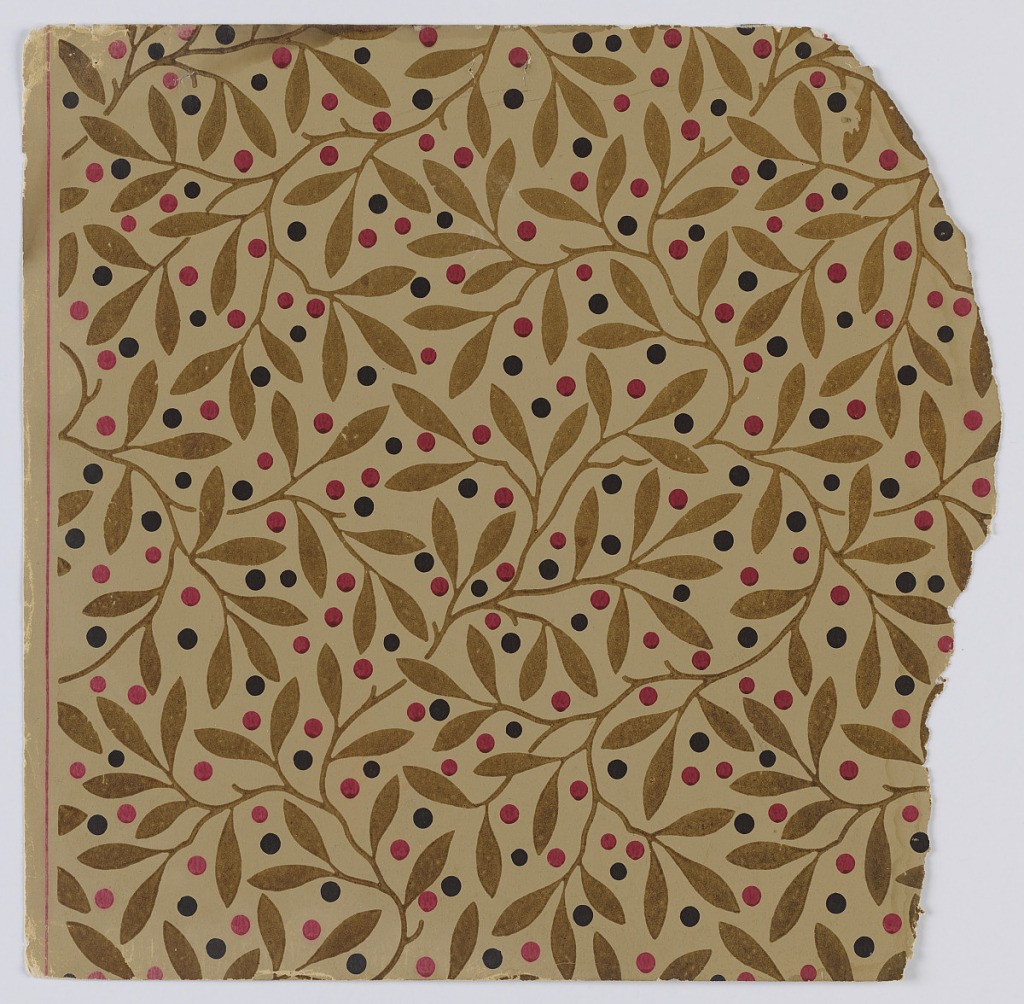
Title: Sidewall sample
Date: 1880–90
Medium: Machine-printed on paper
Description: Fragmentary wallpapers from sample book, including aesthetic-style and Anglo-Japanesque designs.

72 pages of samples.